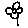
Label: flower